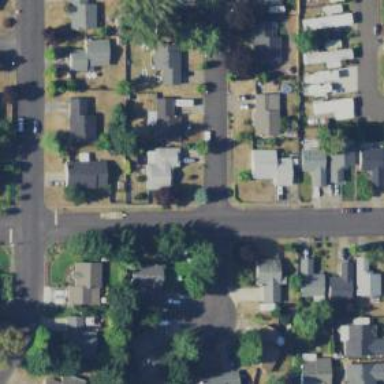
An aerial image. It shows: Residential road with sidewalk on the left side.